Interaction volume radius: 5 \u00c5
Interaction volume height: 15 \u00c5
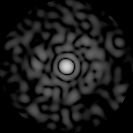
Disorder parameter: 0.8376